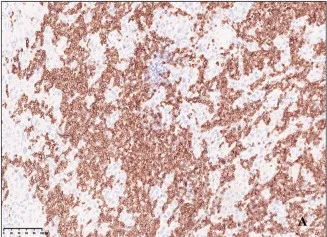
Immunohistochemical expression of small lymphocytic cells of uniform, Lymphoid cells express T cell markers, including. CD3.
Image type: pathology (immunostaining)